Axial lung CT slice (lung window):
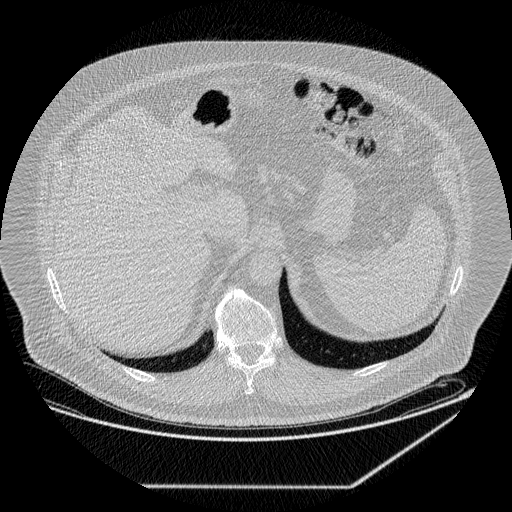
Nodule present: no